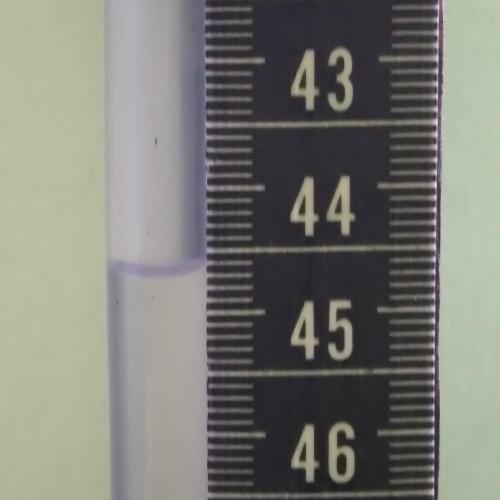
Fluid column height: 44.7 cm